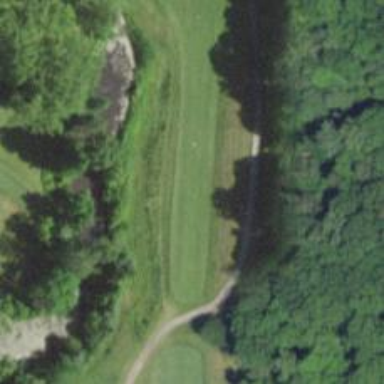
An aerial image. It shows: Golf hole.